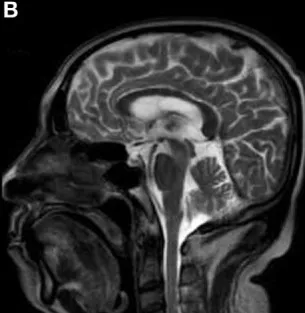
Sagittal T2-weighted images , demonstrating a "heart-shaped" appearance area of hyperintensity located in the tegmentum of the caudal midbrain.
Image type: radiology (mri)